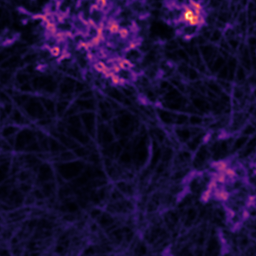
Label: Super-resolution F-actin image